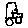
Label: car